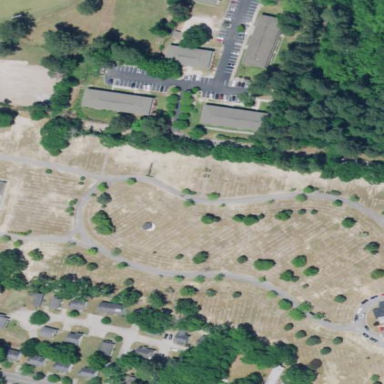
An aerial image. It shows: Graveyard.